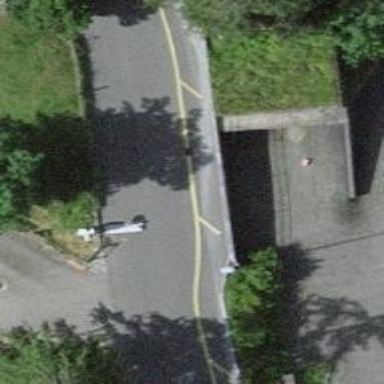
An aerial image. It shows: Road with traffic signals.